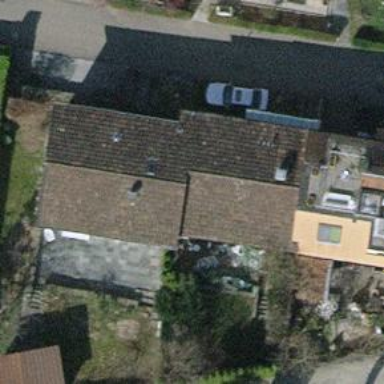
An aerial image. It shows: Semidetached house.